Interaction volume radius: 10 \u00c5
Interaction volume height: 10 \u00c5
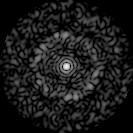
Disorder parameter: 0.7953